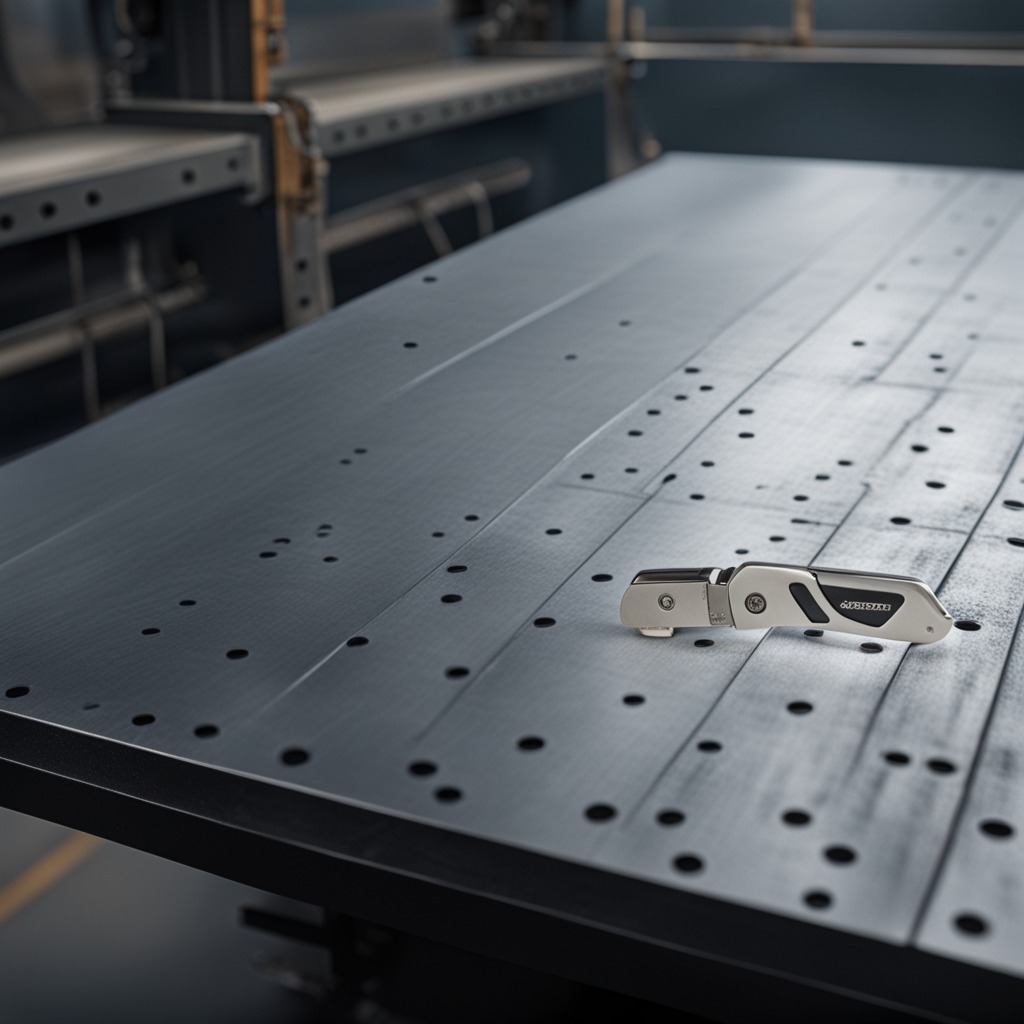
A utility knife is lying on a cold steel table in a mining workshop.